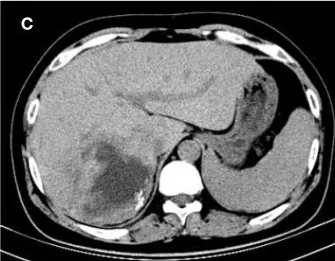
Lung and abdominal CT images of the patient. And the liver.
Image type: radiology (ct)